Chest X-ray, PA view. Patient: 46 years old, sex M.
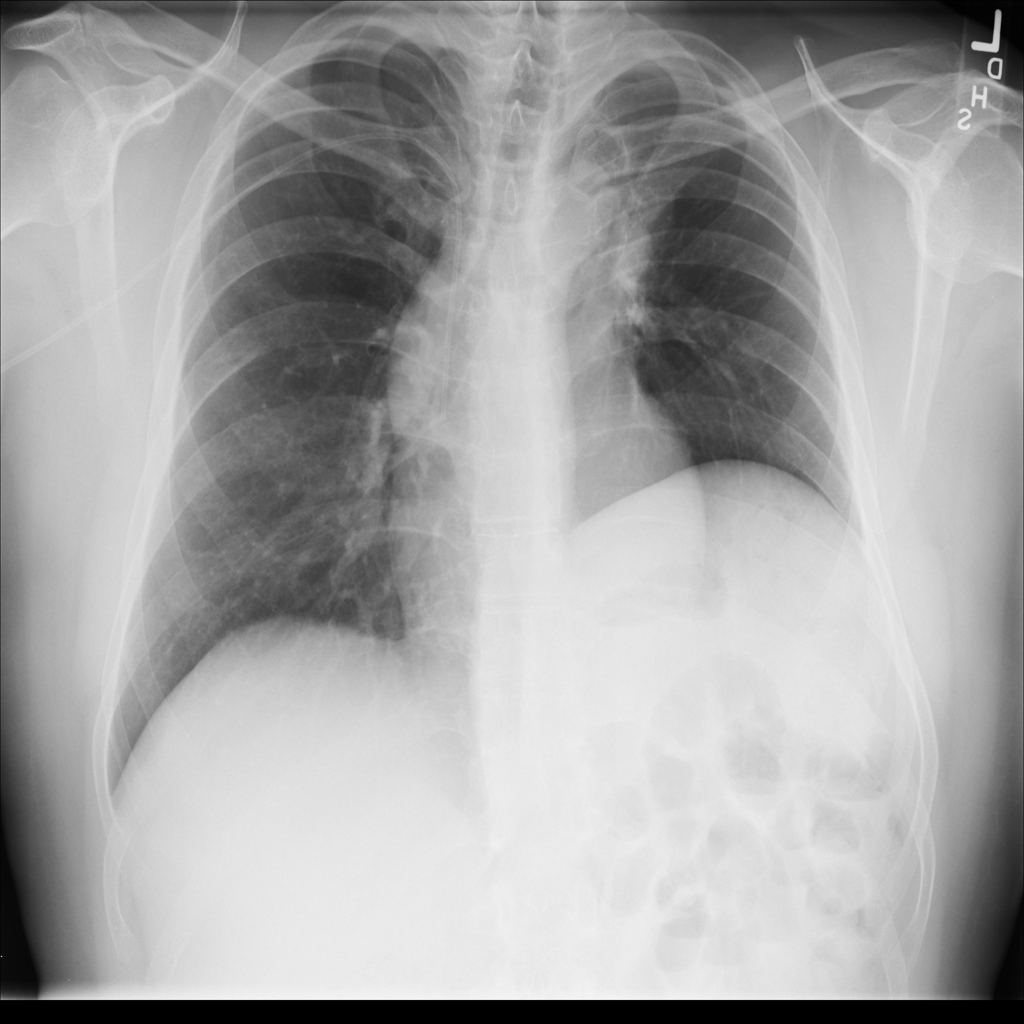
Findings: No Finding